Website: crate-barrel
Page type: billing-address
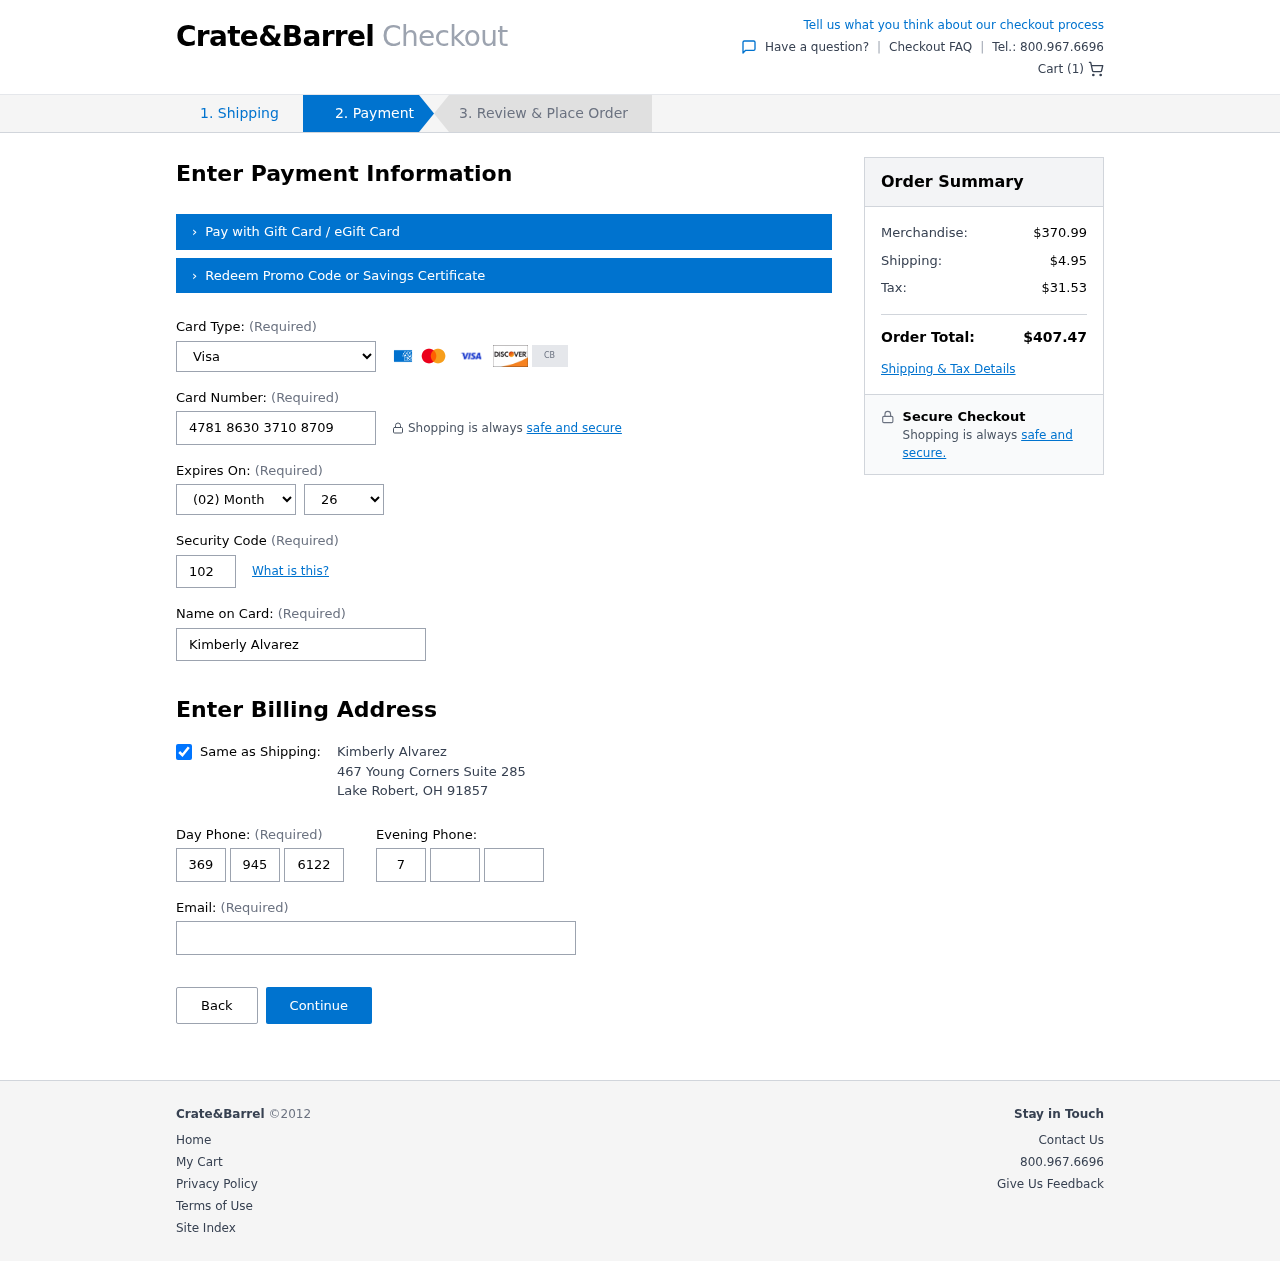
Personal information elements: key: PII_CARD_CVV
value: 102
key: PII_CARD_EXPIRY_MONTH
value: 02
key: PII_CARD_EXPIRY_YEAR
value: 26
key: PII_CARD_NUMBER
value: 4781 8630 3710 8709
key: PII_CARD_TYPE
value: Visa
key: PII_CITY
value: Lake Robert
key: PII_EMAIL
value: kimberlyalvarez@hotmail.com
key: PII_FULLNAME
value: Kimberly Alvarez
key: PII_PHONE_ALT_AREA
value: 746
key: PII_PHONE_ALT_PREFIX
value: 748
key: PII_PHONE_ALT_SUFFIX
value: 3957
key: PII_PHONE_AREA
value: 369
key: PII_PHONE_PREFIX
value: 945
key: PII_PHONE_SUFFIX
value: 6122
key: PII_POSTCODE
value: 91857
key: PII_STATE_ABBR
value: OH
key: PII_STREET
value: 467 Young Corners Suite 285
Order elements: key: ORDER_NUM_ITEMS
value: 1
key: ORDER_SUBTOTAL
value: $370.99
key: ORDER_SHIPPING_COST
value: $4.95
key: ORDER_TAX
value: $31.53
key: ORDER_TOTAL
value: $407.47